【题型】填空题　【知识点】平面几何　【难度】hard
如图，在 $\triangle ABC$ 中，$AB=AC=5$，$\cos B=\frac{4}{5}$，分别以点 $B$、$C$ 为圆心，$1$ 为半径长作 $\odot B$、$\odot C$，$D$ 为边 $BC$ 上一点，将 $\triangle ABD$ 和 $\odot B$ 沿着 $AD$ 翻折得到 $\triangle AB'D$ 和 $\odot B'$，点 $B$ 的对应点为点 $B'$，$AB'$ 与边 $BC$ 相交，如果 $\odot B'$ 与 $\odot C$ 外切，那么 $BD=$ \underline{\quad\quad\quad}。

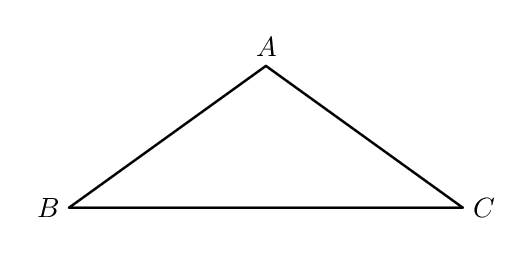
【解答】
\noindent 【答案】$\displaystyle 4-\frac{\sqrt{6}}{4}$

\vspace{0.5em}
\noindent 【知识点】折叠问题、三线合一、解直角三角形的相关计算、圆和圆的位置关系

\vspace{0.5em}
\noindent 【分析】作 $AE \perp BC$，$AF \perp B'C$，根据余弦的定义，勾股定理，等腰三角形三线合一的性质，在 $\text{Rt}\triangle ABE$ 中，得到 $BE$，$AE$ 的长，$\angle BAE = \angle CAE$，由折叠的性质得到 $\angle BAD = \angle B'AD$，$AB' = AB = 5$，由 $\odot B'$ 与 $\odot C$ 外切，得到 $B'C = 2$，在 $\text{Rt}\triangle AB'F$ 中得到 $\tan \angle B'AF = \frac{\sqrt{6}}{12}$，当 $AB'$ 在 $\angle BAC$ 内部时，$DE = AE \cdot \tan \angle DAE = \frac{\sqrt{6}}{4}$，$BD = BE - DE$，由此即可求解。

\vspace{0.5em}
\noindent 【详解】解：过点 $A$ 作 $AE \perp BC$ 交 $BC$ 于点 $E$，连接 $B'C$，过点 $A$ 作 $AF \perp B'C$，交 $B'C$ 于点 $F$，

$\because AB = AC = 5$，$\cos B = \frac{4}{5}$，

在 $\text{Rt}\triangle ABE$ 中，$BE = AB \cos B = 5 \times \frac{4}{5} = 4$，$AE = \sqrt{AB^2 - AE^2} = \sqrt{5^2 - 4^2} = 3$，

$\therefore \angle BAE = \angle CAE$，

由折叠的性质可得：$\angle BAD = \angle B'AD$，$AB' = AB = 5$，

$\because AF \perp B'C$，$AB' = AC = 5$，

$\therefore \angle B'AF = \angle CAF$，$B'F = \frac{1}{2}B'C$

$\because \odot B'$ 与 $\odot C$ 外切，

$\therefore B'C = 2$，$B'F = \frac{1}{2}B'C = \frac{1}{2} \times 2 = 1$，

在 $\text{Rt}\triangle AB'F$ 中，$AF = \sqrt{AB'^2 - B'F^2} = \sqrt{5^2 - 1^2} = 2\sqrt{6}$，$\tan \angle B'AF = \frac{B'F}{AF} = \frac{1}{2\sqrt{6}} = \frac{\sqrt{6}}{12}$，

如图所示，$AB'$ 与边 $BC$ 相交，$\odot B'$ 与 $\odot C$ 外切，

$\therefore \angle B'AF = \frac{1}{2} \angle B'AC = \frac{1}{2}(\angle BAC - \angle BAB') = \frac{1}{2}(2\angle BAE - 2\angle BAD) = \angle BAE - \angle BAD = \angle DAE$，

$\therefore \tan \angle DAE = \tan \angle B'AF = \frac{\sqrt{6}}{12}$，$DE = AE \cdot \tan \angle DAE = 3 \times \frac{\sqrt{6}}{12} = \frac{\sqrt{6}}{4}$，

$\therefore BD = BE - DE = 4 - \frac{\sqrt{6}}{4}$，

故答案为：$4 - \frac{\sqrt{6}}{4}$。

\vspace{0.5em}
\noindent 【点睛】本题考查了三角函数解直角三角形，等腰三角形三线合一，勾股定理，折叠的性质，圆与圆的位置关系，理解题意作图分析，掌握三角函数的计算方法是解题的关键。
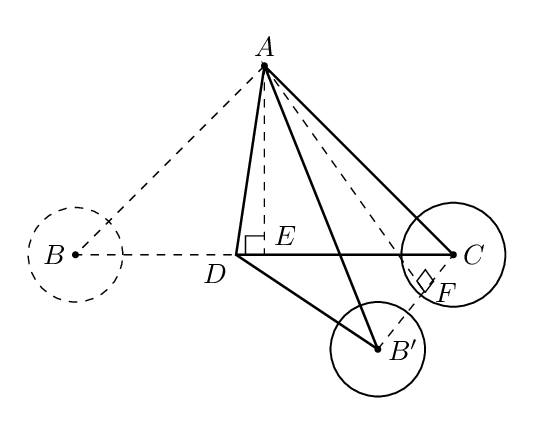